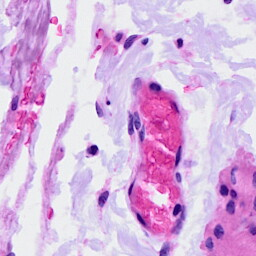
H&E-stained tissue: Ovarian